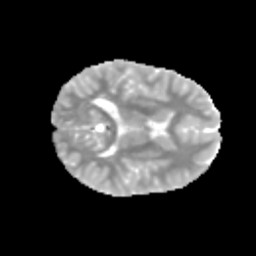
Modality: MD
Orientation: axial
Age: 13
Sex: female
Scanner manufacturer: siemens
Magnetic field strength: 3 T
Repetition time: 3.8 s
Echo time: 0.07 s